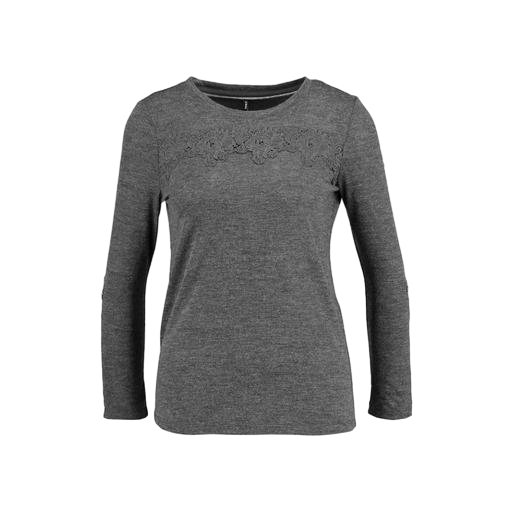
long-sleeve t-shirt only macy, longer-sleeved and dark grey, long sleeved and dark grey, white background